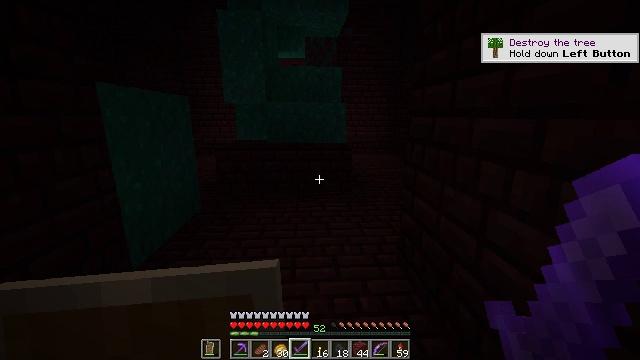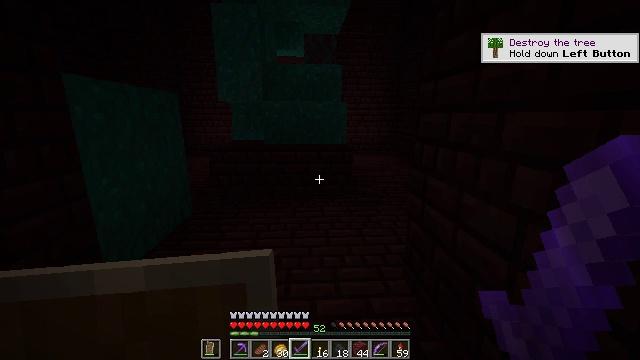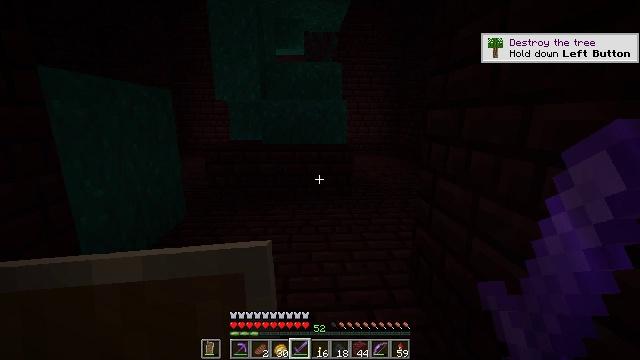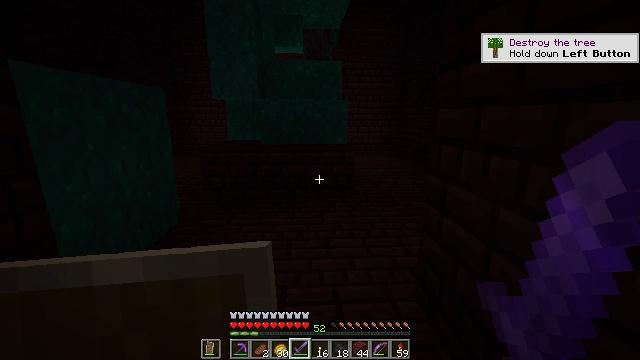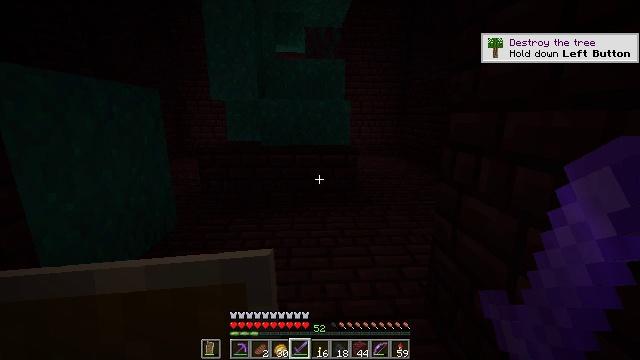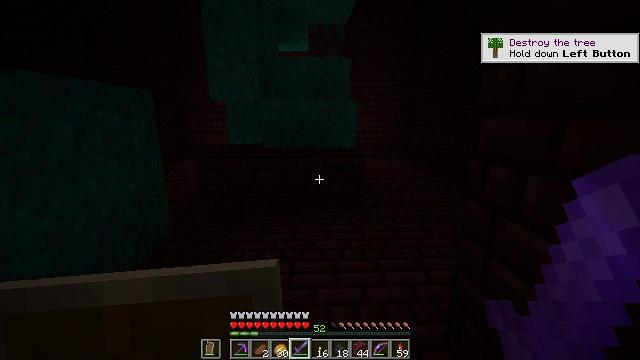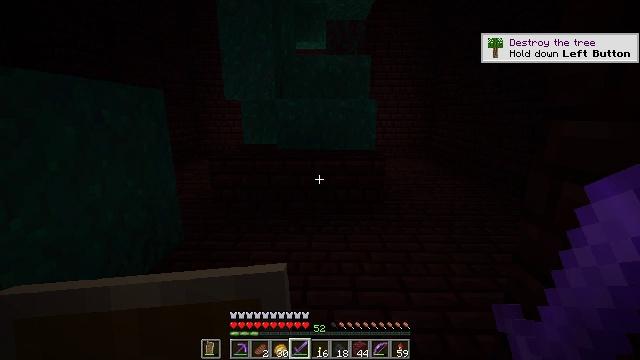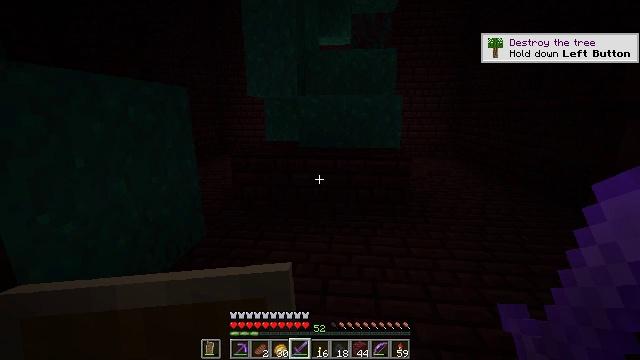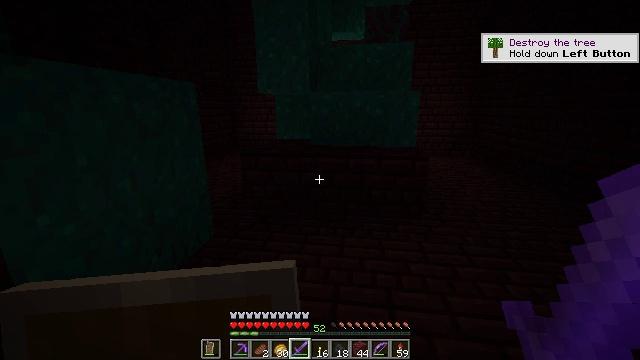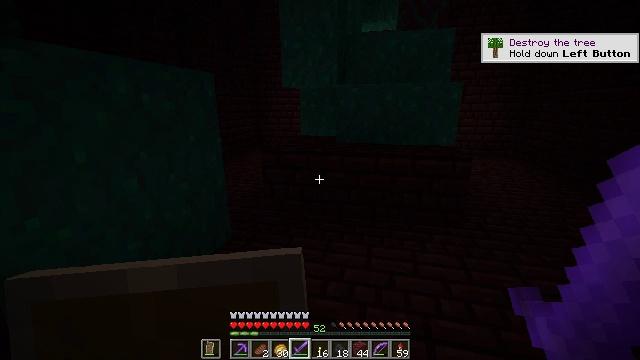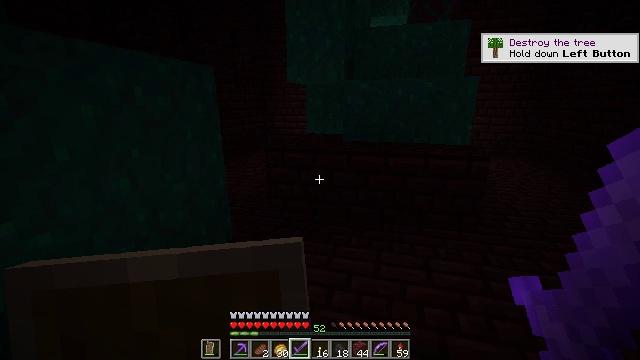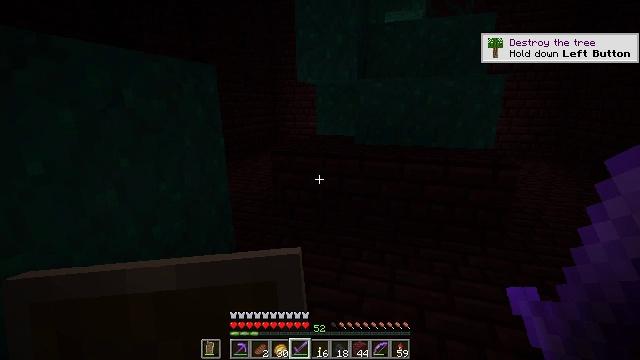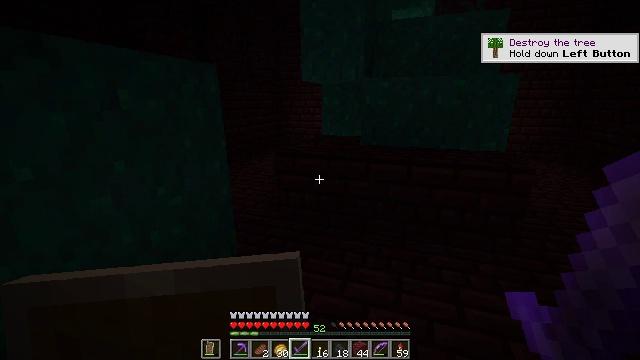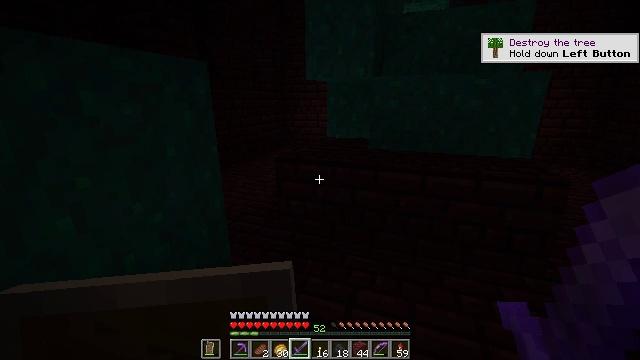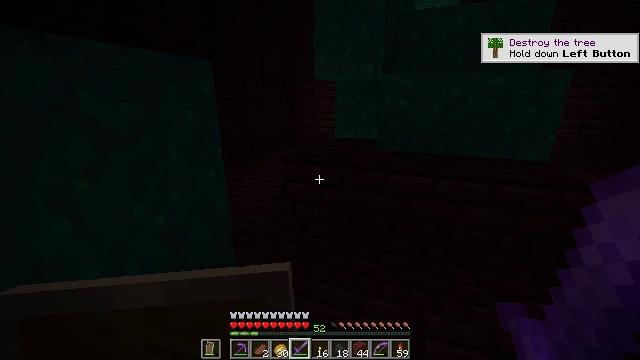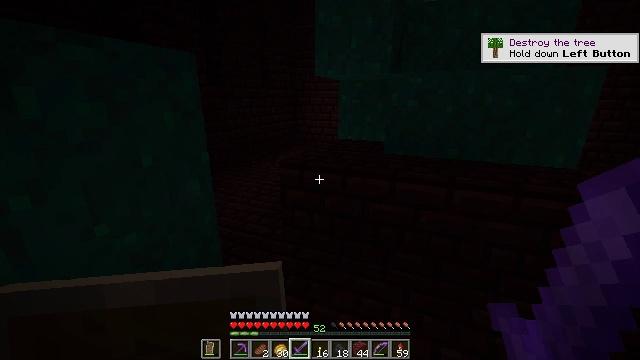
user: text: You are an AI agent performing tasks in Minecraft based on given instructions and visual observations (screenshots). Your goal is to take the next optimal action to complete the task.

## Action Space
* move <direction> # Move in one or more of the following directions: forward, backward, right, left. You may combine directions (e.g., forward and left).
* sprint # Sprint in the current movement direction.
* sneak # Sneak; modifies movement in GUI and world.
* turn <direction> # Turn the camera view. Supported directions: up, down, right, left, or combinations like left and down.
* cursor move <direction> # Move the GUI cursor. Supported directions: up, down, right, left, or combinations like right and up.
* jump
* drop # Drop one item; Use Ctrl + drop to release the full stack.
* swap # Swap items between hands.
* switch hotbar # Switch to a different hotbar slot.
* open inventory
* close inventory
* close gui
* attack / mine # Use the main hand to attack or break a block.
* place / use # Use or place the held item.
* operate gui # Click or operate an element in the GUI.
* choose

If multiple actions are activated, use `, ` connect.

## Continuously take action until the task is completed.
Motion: motion action
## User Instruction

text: Remove the torch from its spot.
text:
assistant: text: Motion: move forward
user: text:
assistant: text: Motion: move forward
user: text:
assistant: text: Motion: move forward
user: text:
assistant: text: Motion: move forward
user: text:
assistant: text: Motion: move forward
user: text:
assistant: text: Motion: move forward, turn left
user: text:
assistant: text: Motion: move forward, turn left
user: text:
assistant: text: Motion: move forward, turn left
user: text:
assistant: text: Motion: move forward, turn left
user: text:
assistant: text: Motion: move forward, turn left
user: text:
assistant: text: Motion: move forward, turn left
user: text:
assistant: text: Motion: move forward, turn left
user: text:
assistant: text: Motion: move forward, turn left
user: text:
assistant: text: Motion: move forward, turn left
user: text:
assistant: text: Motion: move forward
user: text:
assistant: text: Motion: move forward
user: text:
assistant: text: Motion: move forward
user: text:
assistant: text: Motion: move forward
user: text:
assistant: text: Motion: move forward
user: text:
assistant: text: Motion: move forward
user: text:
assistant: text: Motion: move forward
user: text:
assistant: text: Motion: move forward
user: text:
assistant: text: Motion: move forward and move left
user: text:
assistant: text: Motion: move forward and move left
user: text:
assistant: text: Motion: move forward and move left
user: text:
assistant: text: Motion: move forward and move left
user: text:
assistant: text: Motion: move forward and move left
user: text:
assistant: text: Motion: move forward and move left
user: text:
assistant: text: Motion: move forward and move left
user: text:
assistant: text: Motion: move forward and move left, turn right